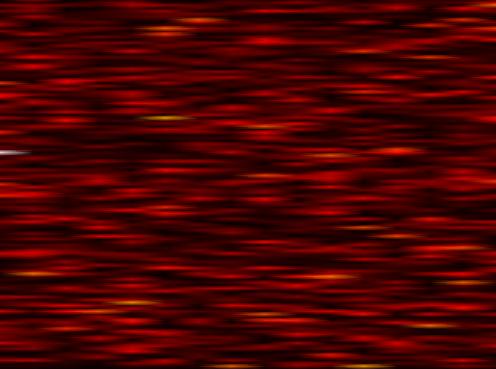
Label: OFDM